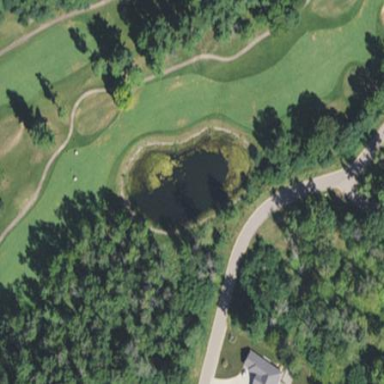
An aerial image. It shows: Water hazard in golf course. The hazard is natural water feature.